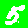
Digit: 5